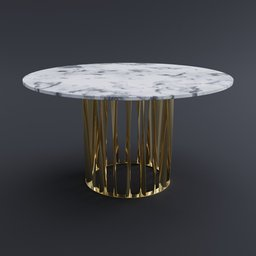
Label: furniture